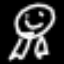
Label: frog